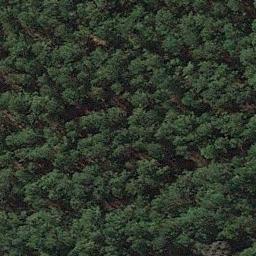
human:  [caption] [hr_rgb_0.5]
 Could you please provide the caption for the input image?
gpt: The forest is full of green trees .

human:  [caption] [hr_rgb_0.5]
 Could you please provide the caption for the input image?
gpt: The forest has a lot of evenly distributed green trees .

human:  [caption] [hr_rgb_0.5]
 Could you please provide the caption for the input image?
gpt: Many green trees are in a forest .

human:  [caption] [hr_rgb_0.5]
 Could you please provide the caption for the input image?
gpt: This is a dense forest .

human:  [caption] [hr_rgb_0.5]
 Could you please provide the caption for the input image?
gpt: A dense forest with many green trees .